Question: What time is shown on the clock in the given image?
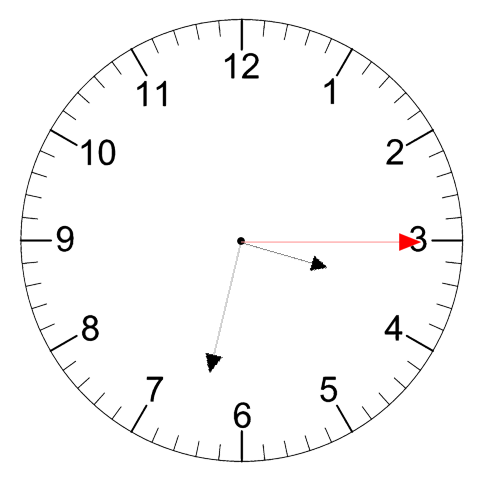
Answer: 03:32:15